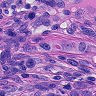
Metastatic tissue present: yes